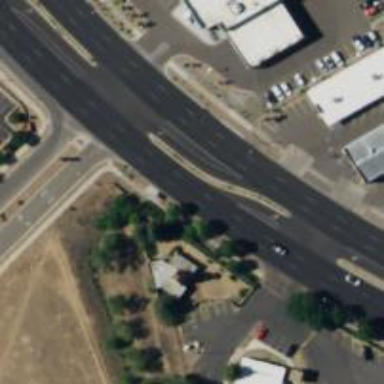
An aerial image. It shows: Road marking featuring gore chevron.